Field crop: maize
Growth stage: 2
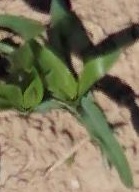
Species: maize